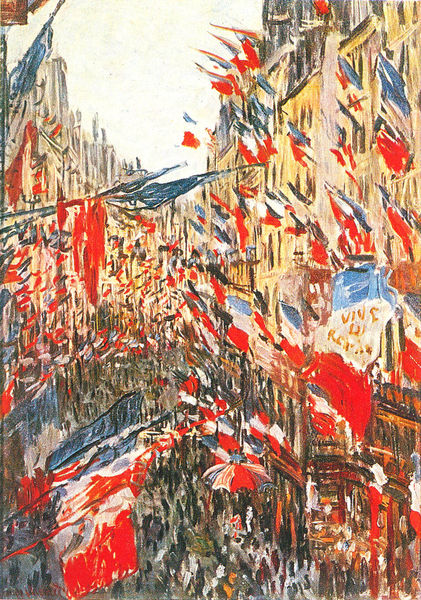
Titel: La rue Saint-Denis, fête du 30 juin
Künstler: Claude Monet
Standort: Rouen
Institution: Musée des Beaux-Arts
Schlagwörter: blau, gemälde, himmel, weiß, gelb, impressionismus, menschen, stadt, braun, bunt, fenster, frankreich, grau, jahrhundertwende, paris, schwarz, strasse, haus, regenschirm, rot, schirm, ansammlung, beige, expressionismus, fest, malerei, menge, feier, feiern, mensch, öl, häuser, realismus, schrift, ansicht, enge, fahnen, fassade, fassaden, gasse, strassenansicht, fahne, flagge, trikolore, abstrakt, modern, zug, dächer, impressionism, französisch, banner, tricolore, wehen, detail, impressionistisch, manet, freude, eng, revolution, demonstration, schirme, straßenschlucht, napoleon, menschenmenge, feiertag, schwingen, festtag, umzug, sisley, flaggen, jubel, republik, boulevard, nationalfeiertag, häuserzeile, gehisst, menschne, bleu blanc rouge, weisse, massen, einmarsch, menschenauflauf, patriot, france, vive, berühmt, schrim, nationalfarben, rot weiß blau, beflaggung, blau weiß rot, fahnenmeer, trikoloren, bastillesturm, fête, marseillaise, trokolore, 19. jahrhundert, fflaggen, haussmannien, fahnen impressinonismus, vive la france, patriontismus, allez les bleu, 14. juli, wahlen, wahlkampf, fahnenstock